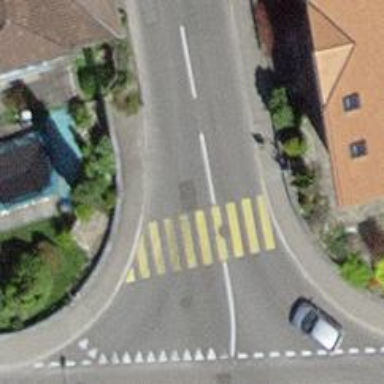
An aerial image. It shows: Zebra crossing on the road.